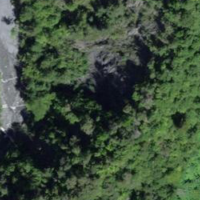
EUNIS habitat code: 44
Species observed at this site:
Cephalanthera longifolia